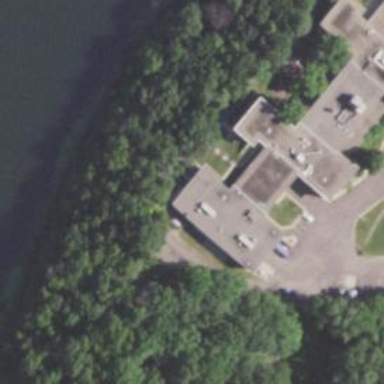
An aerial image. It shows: Hospital building.